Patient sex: M
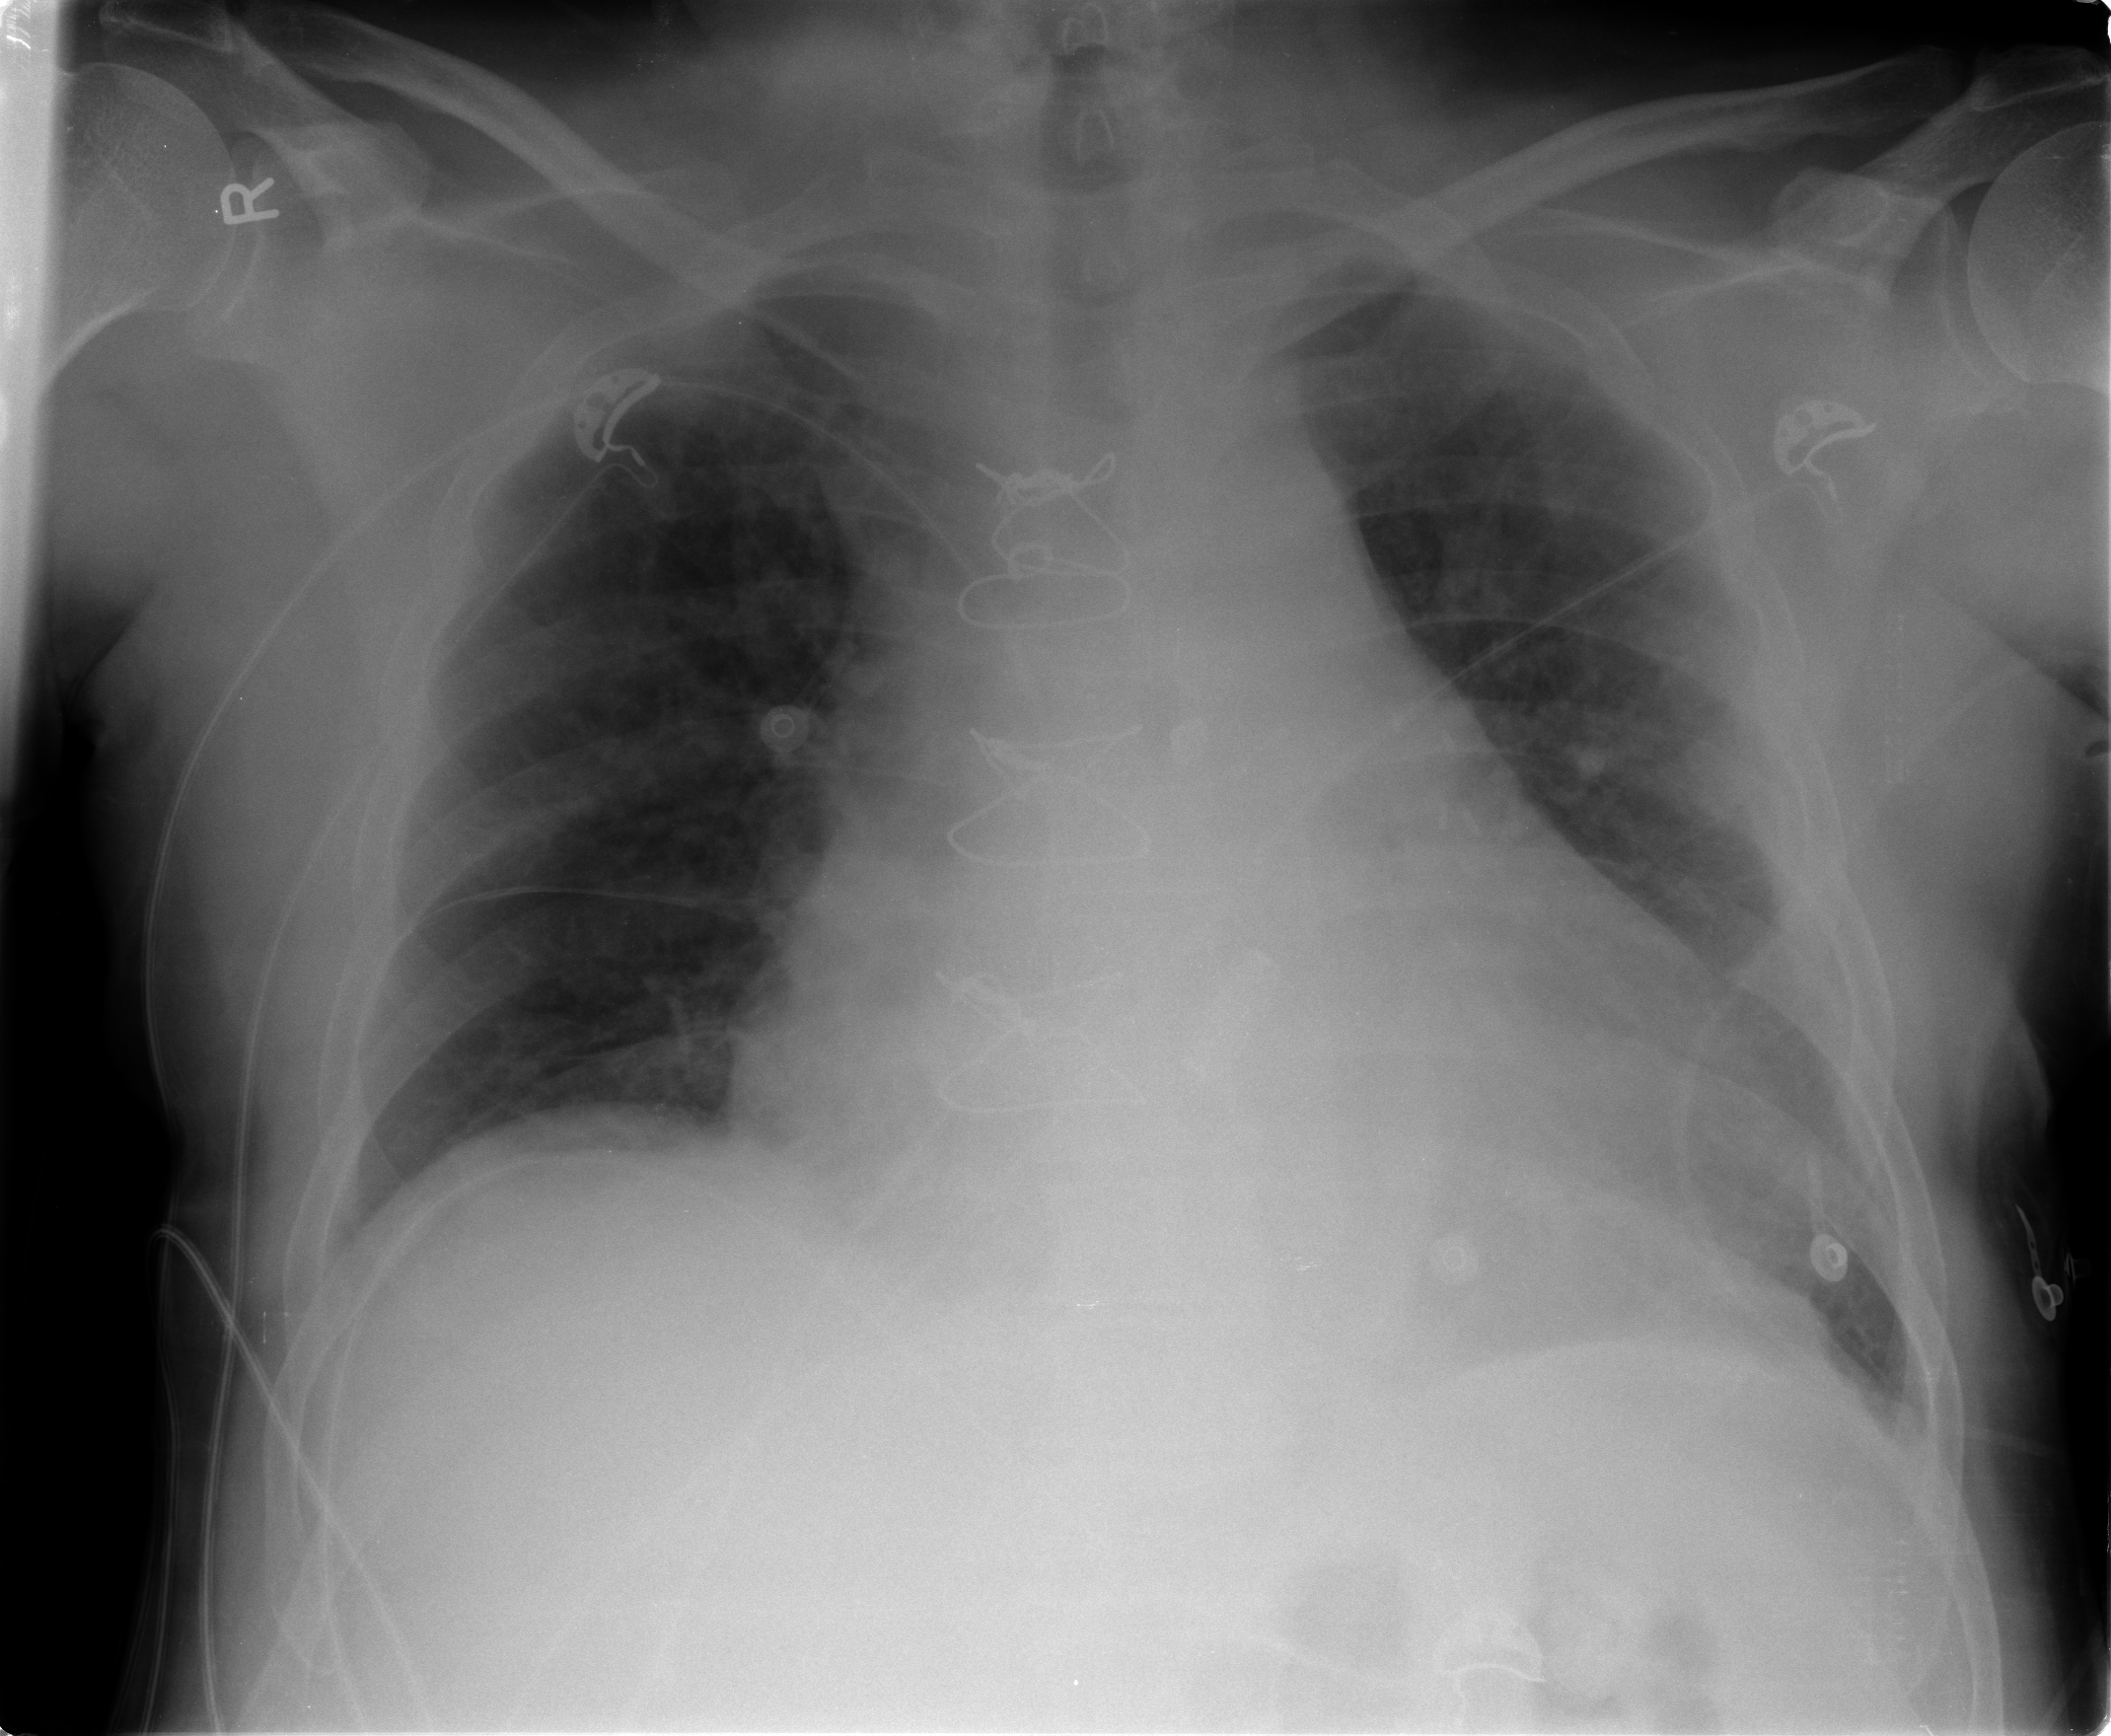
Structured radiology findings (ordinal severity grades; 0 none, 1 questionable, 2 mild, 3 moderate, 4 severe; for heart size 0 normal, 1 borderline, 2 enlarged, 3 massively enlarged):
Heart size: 2
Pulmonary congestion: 3
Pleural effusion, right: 0
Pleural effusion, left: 0
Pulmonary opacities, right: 0
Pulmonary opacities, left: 0
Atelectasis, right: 0
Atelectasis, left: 0